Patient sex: M
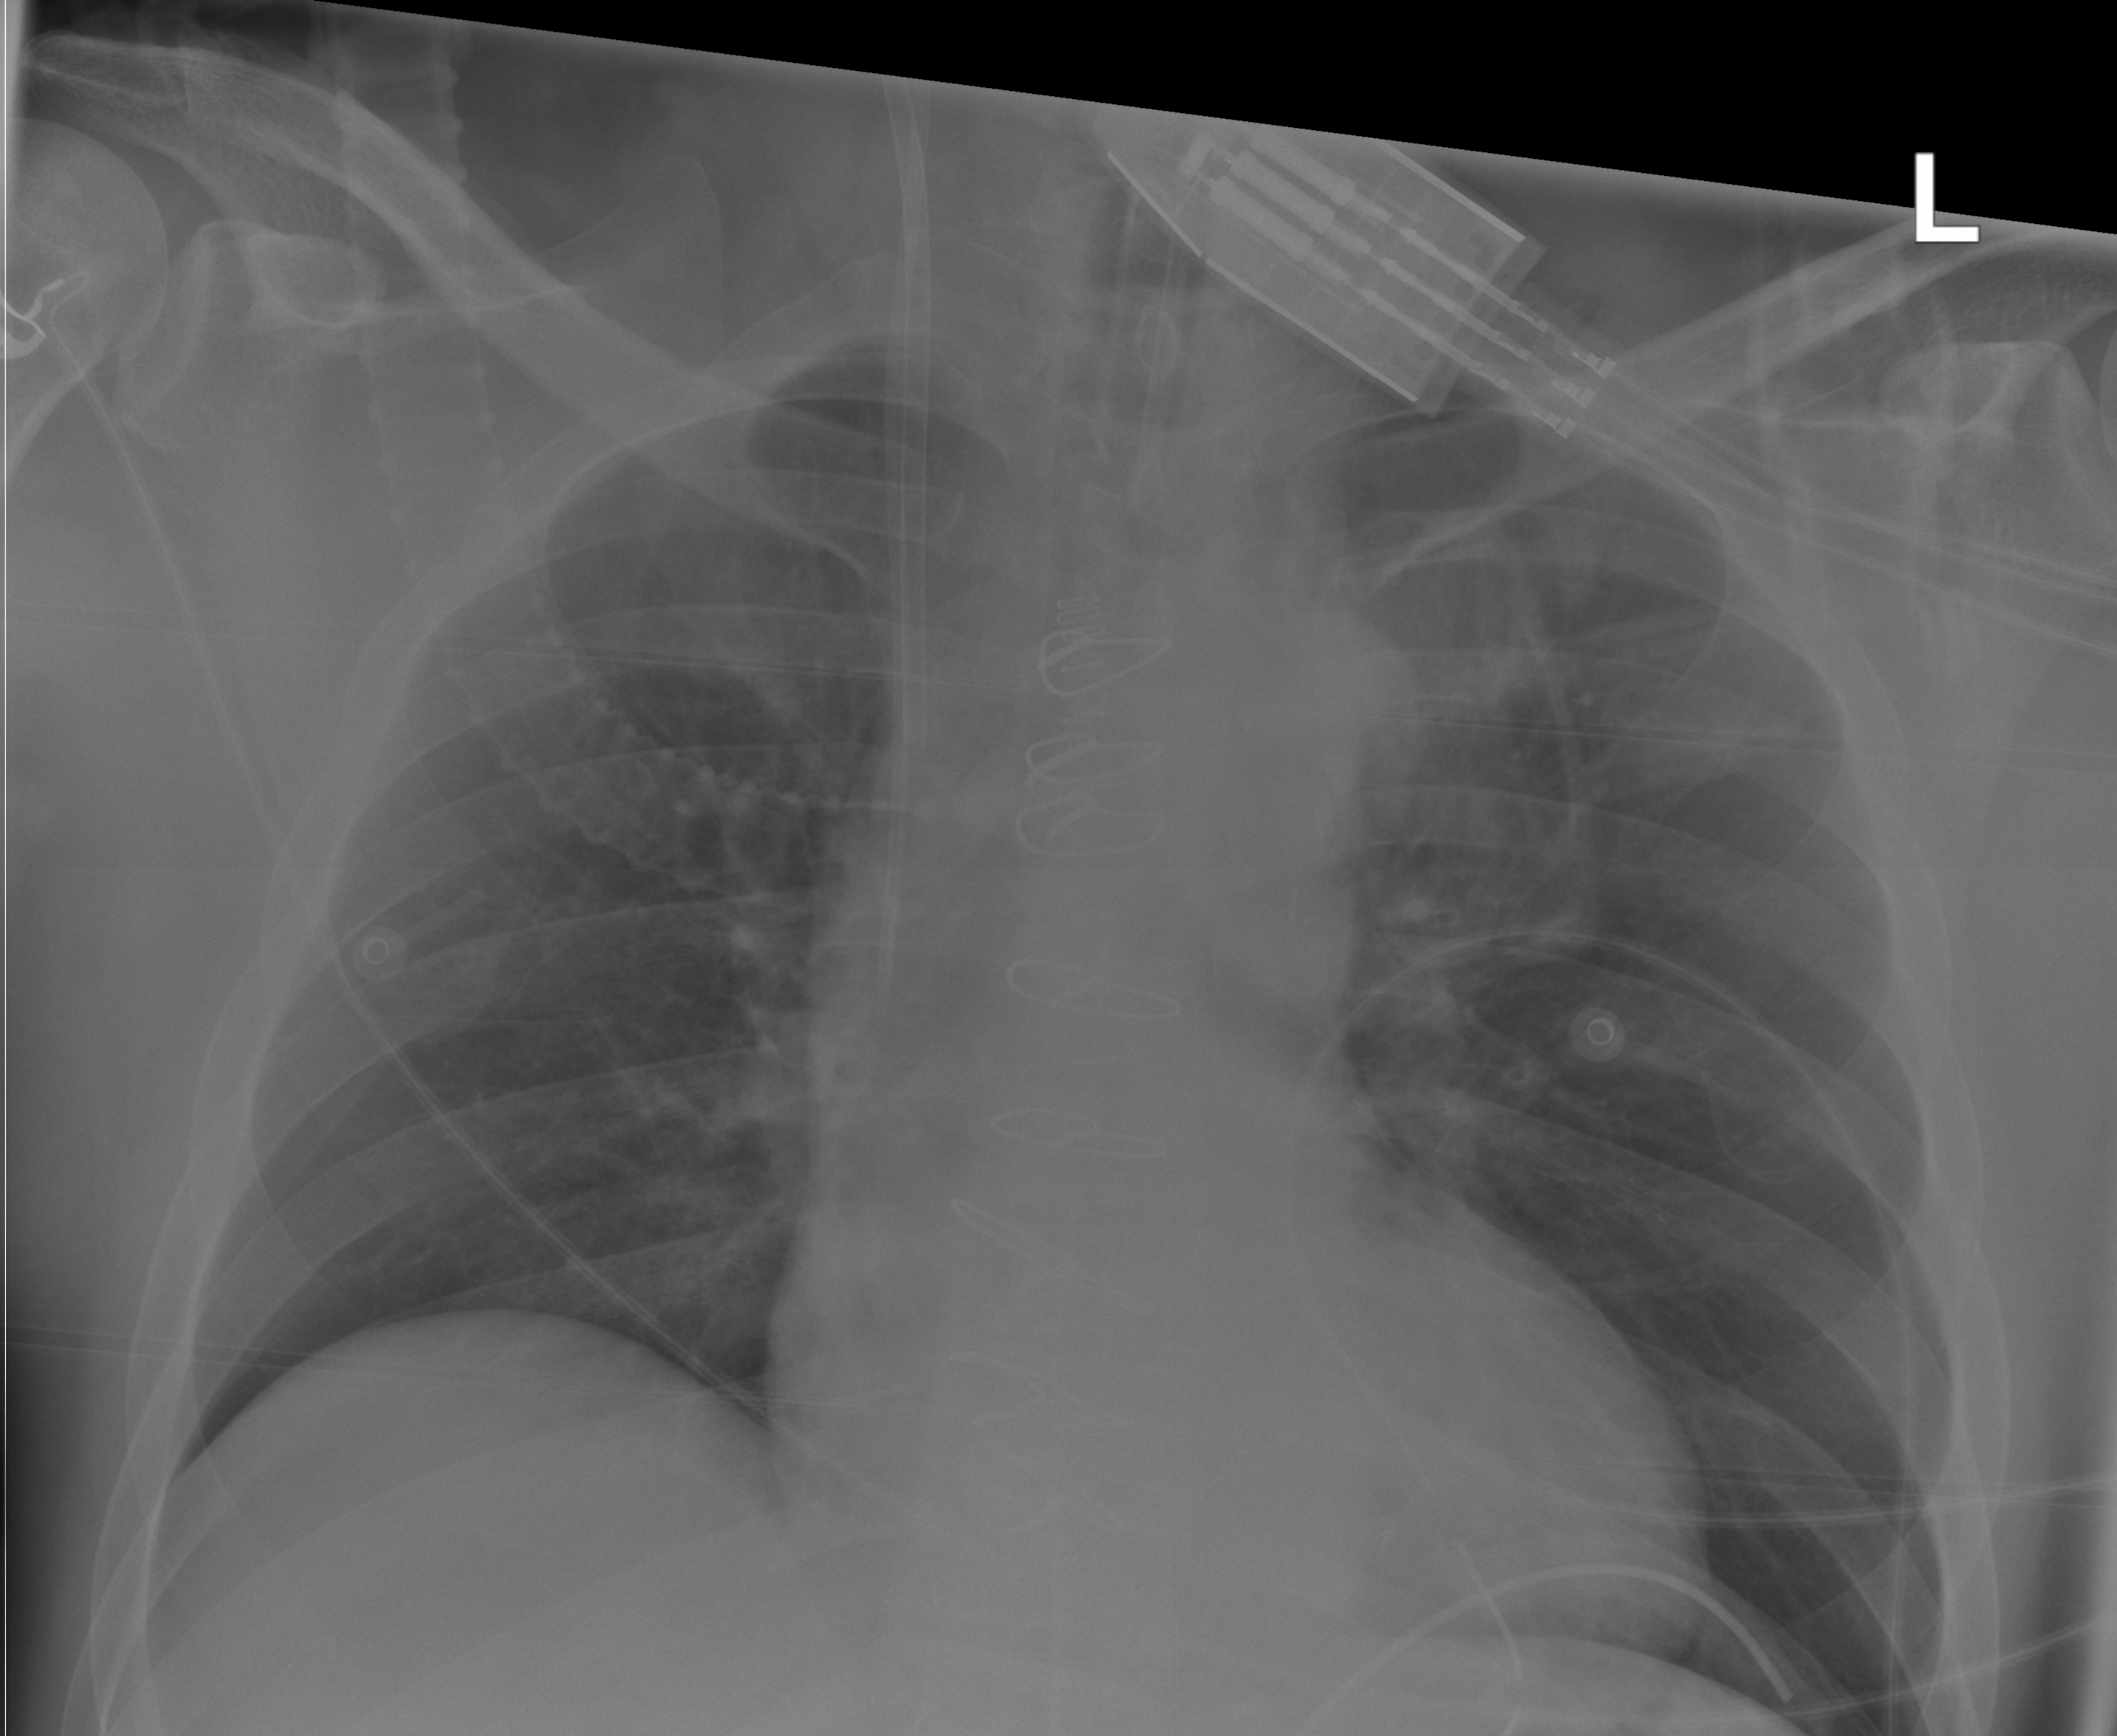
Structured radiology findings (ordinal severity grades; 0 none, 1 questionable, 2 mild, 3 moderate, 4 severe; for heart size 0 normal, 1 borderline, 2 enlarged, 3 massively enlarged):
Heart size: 0
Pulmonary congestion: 0
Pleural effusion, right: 0
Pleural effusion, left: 0
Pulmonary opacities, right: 0
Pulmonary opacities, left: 0
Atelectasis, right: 0
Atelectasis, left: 0